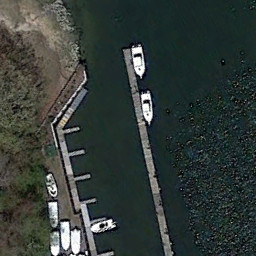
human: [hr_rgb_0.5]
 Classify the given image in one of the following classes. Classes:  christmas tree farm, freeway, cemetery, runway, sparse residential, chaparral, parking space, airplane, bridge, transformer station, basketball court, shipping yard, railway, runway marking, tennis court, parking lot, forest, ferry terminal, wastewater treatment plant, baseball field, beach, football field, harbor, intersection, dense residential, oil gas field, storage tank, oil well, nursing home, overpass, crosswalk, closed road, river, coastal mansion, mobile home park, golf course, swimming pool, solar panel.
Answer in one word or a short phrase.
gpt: ferry terminal